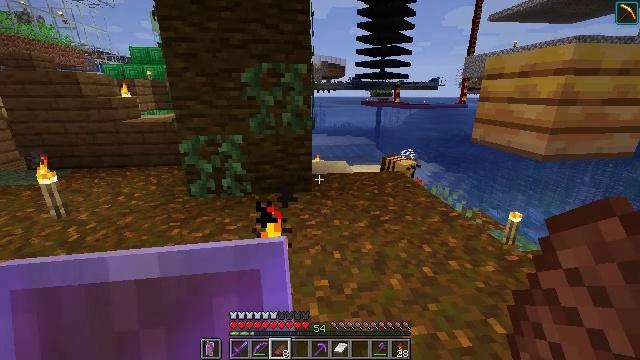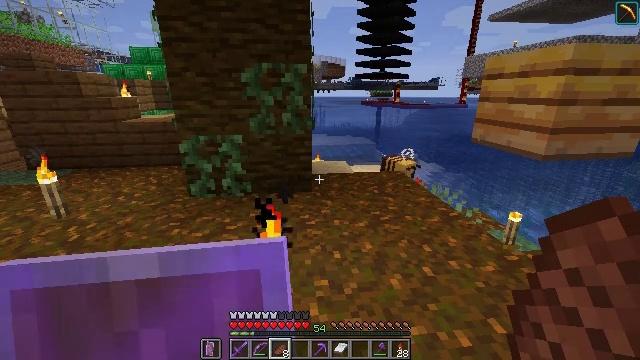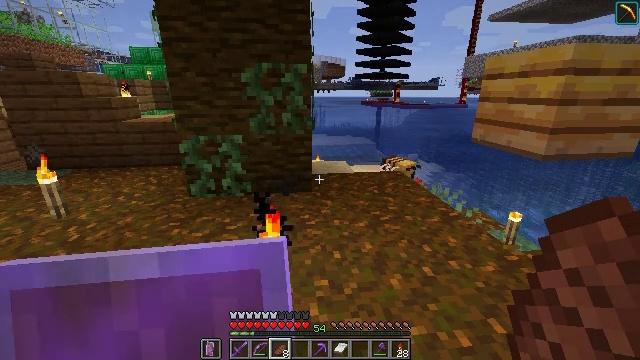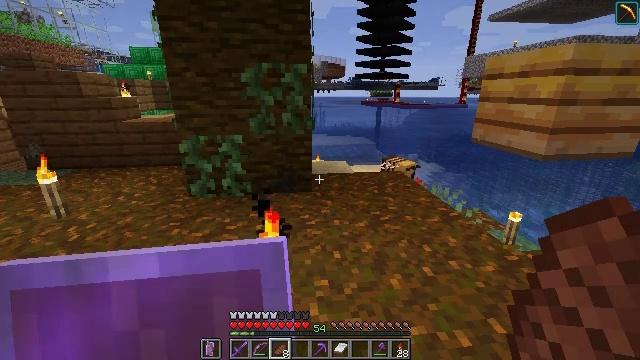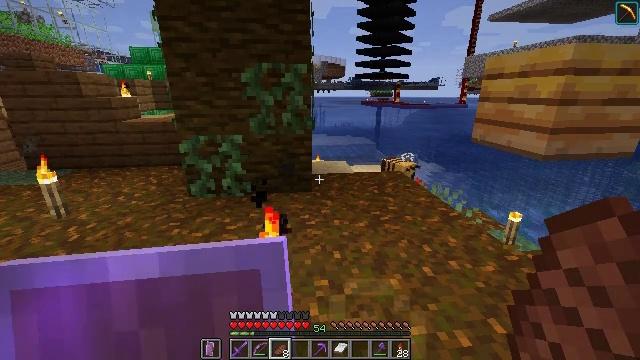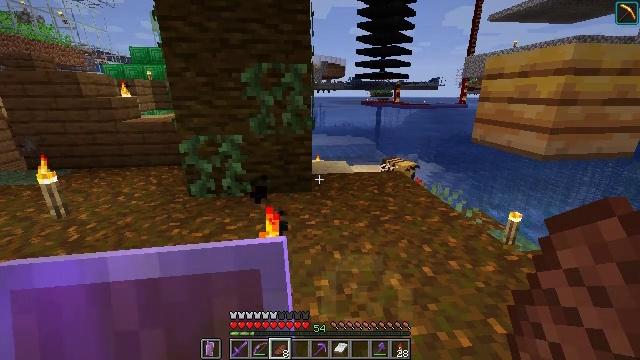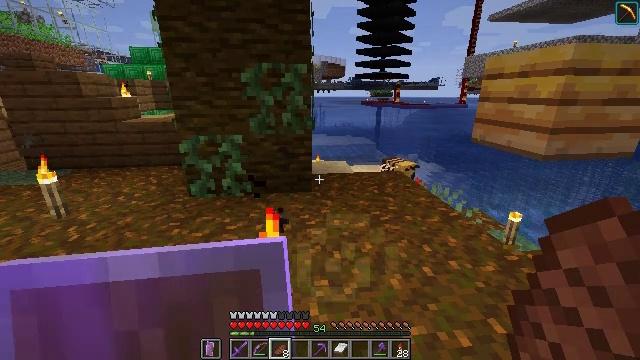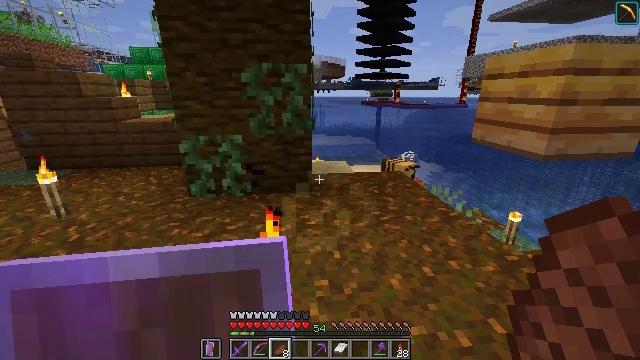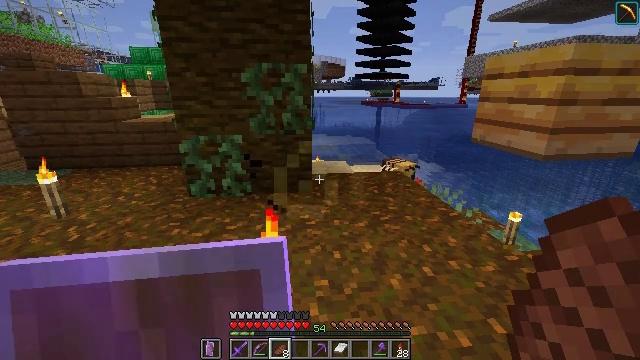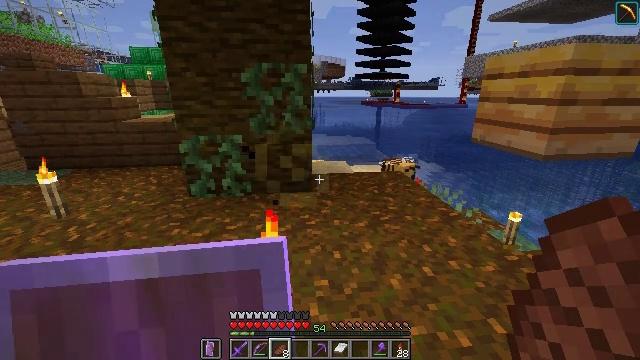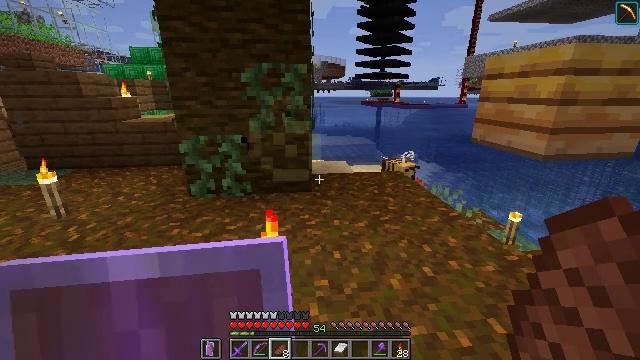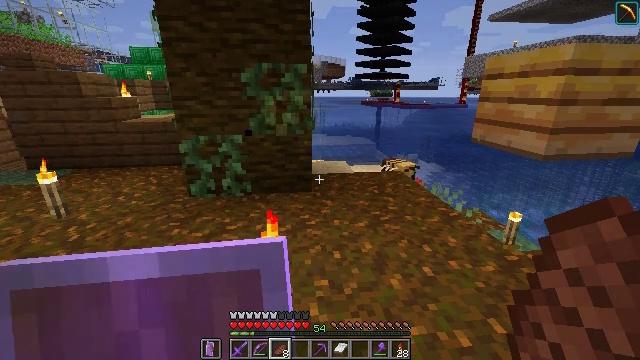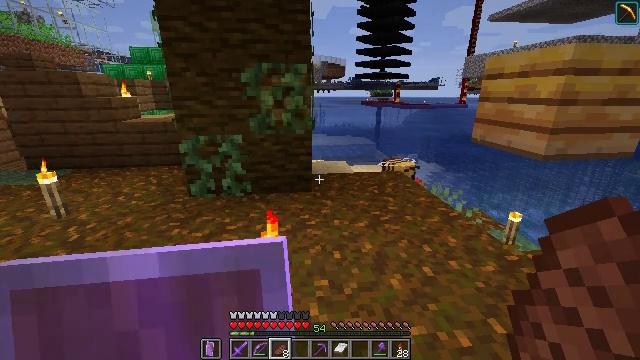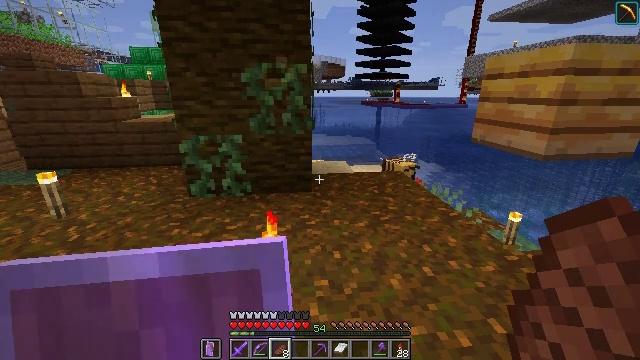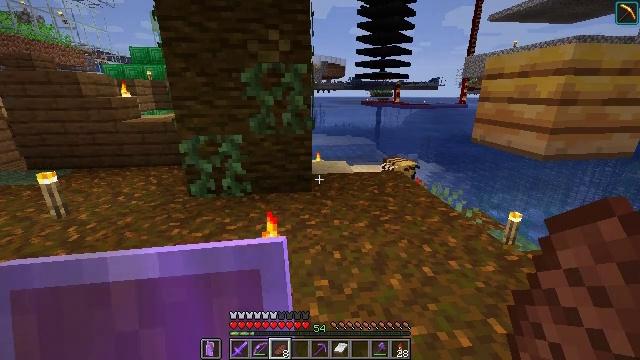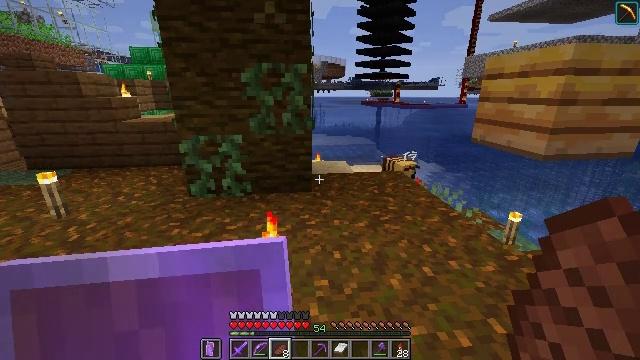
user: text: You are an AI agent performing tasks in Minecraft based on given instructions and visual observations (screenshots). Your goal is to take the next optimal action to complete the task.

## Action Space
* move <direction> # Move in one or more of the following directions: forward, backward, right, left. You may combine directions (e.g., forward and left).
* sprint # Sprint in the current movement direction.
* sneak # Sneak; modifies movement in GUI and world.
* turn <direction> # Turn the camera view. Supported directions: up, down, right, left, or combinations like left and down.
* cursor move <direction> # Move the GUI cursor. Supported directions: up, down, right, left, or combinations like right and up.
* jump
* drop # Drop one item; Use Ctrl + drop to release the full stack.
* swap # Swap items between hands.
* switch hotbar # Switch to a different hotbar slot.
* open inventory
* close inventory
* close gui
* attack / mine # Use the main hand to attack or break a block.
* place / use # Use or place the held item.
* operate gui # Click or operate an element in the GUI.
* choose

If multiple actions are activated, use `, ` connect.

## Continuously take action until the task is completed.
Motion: motion action
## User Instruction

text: Craft paper.
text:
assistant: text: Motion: no_op
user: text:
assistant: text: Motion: no_op
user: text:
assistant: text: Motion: no_op
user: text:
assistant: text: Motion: no_op
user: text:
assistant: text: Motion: no_op
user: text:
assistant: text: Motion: no_op
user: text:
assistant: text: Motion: no_op
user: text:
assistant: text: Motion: no_op
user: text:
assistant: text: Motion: no_op
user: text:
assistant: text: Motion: no_op
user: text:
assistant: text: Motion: no_op
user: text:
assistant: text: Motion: no_op
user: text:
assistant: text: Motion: no_op
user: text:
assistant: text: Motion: no_op
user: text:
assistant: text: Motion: no_op
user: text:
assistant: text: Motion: no_op
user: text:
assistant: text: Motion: no_op
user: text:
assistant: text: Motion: no_op
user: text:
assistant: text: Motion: no_op
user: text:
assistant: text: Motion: no_op
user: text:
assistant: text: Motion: no_op
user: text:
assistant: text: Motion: no_op
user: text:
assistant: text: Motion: move forward
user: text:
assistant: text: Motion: move forward
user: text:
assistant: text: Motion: move forward
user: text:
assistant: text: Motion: move forward
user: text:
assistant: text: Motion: move forward, turn up
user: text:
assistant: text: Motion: move forward, turn left and up
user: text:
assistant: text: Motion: move forward, turn left and up
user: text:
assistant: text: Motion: move left, turn up